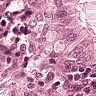
Metastatic tissue present: yes